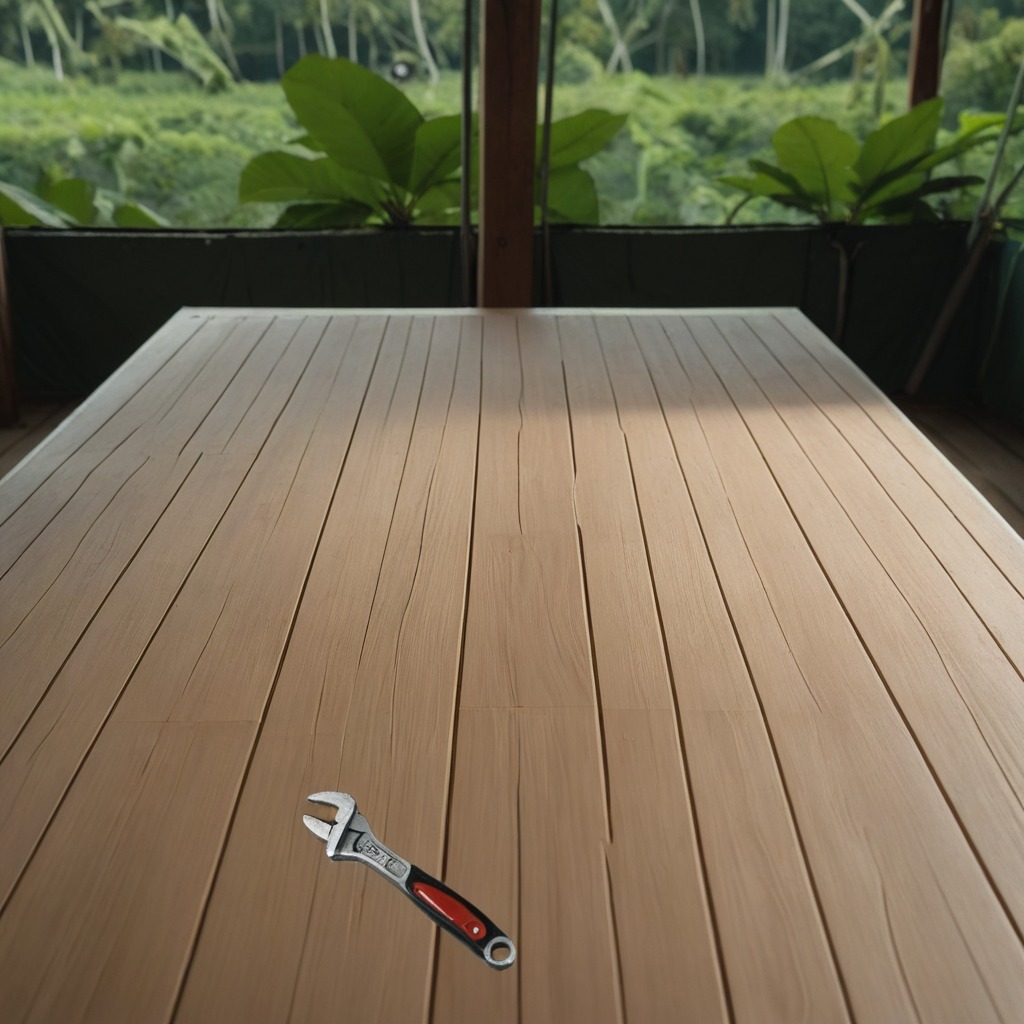
An wrench is lying on a clean wooden table inside a jungle field workshop tent humid ambient light worn but.